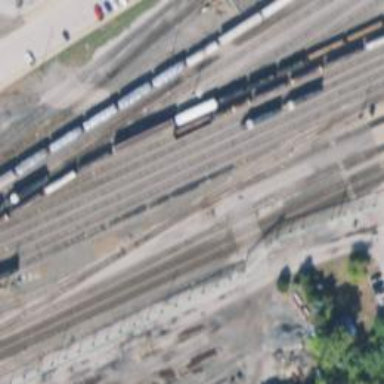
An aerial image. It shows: Railway siding with rails.